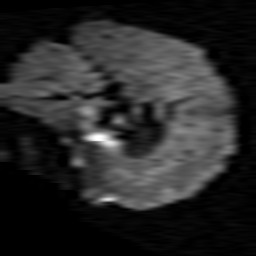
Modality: TRACE
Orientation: sagittal
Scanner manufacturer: siemens
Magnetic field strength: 1.5 T
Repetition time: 8.1 s
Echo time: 0.119 s